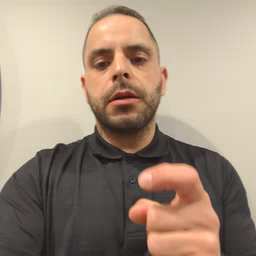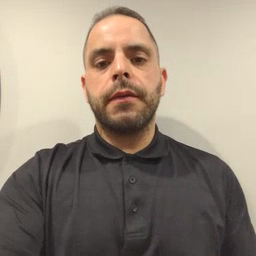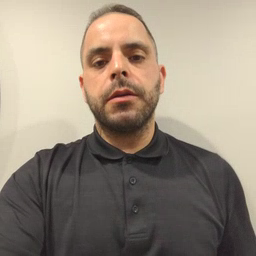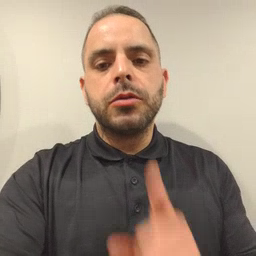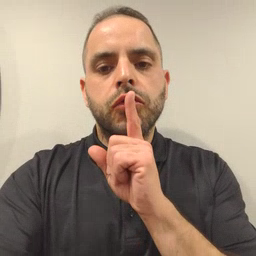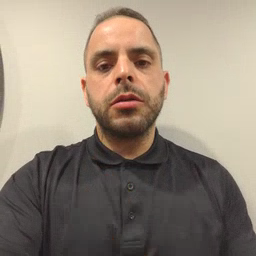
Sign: shhh